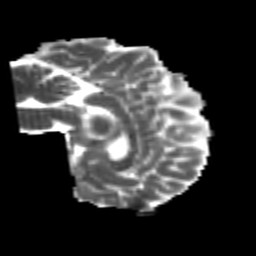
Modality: MD
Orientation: sagittal
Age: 24
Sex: male
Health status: healthy
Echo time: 0.074 s